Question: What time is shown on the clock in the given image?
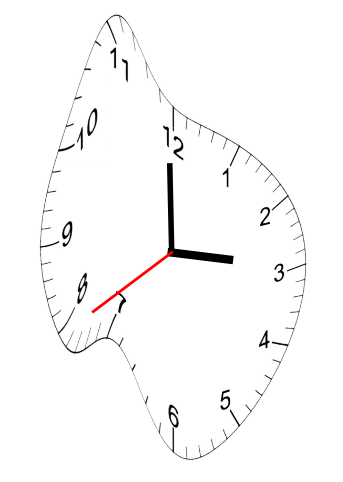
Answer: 02:59:39